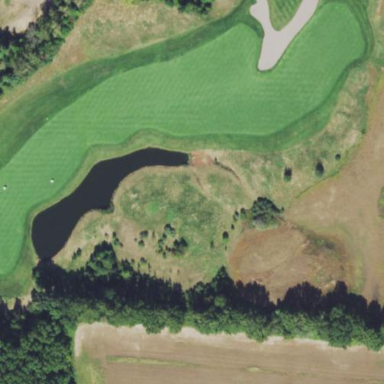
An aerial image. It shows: Water hazard on golf course. The hazard is natural water feature.